【题型】填空题　【知识点】平面几何　【难度】medium
若三角形的两个内角$\alpha$和$\beta$满足$2\alpha+\beta=\dfrac{\pi}{2}$，则称该三角形为“准互\\
余三角形”. 在$\triangle ABC$中，$B=\dfrac{\pi}{2}$，$AB=3$，$BC=4$，点$D$是$AB$边上一点，若$\triangle ADC$是准互余三角形，则\\
$AD=\underline{\qquad\qquad}$；$\triangle ADC$的面积为$\underline{\qquad\qquad}$.
【解答】
\noindent \textbf{【答案】} $\dfrac{5}{3}$； $\dfrac{10}{3}$\\
\noindent \textbf{【分析】}根据$A>\dfrac{\pi}{4}$以及准互余的定义可得$2\angle ACD+A=\dfrac{\pi}{2}$，进而可判断$CD$为$\angle BCA$的平分线，即可根据\\
三角形相似可得$AD=\dfrac{5}{3}$，$DE=\dfrac{4}{3}$，即可根据面积公式求解.\\
\noindent \textbf{【详解】} $B=\dfrac{\pi}{2}$，$AB=3$，$BC=4$，由勾股定理得$AC=\sqrt{AB^2+BC^2}=5$，\\
易知$\sin A=\dfrac{4}{5}>\dfrac{\sqrt{2}}{2}$，所以$A>\dfrac{\pi}{4}$，又易知$\angle ADC>\dfrac{\pi}{2}$，\\
所以在准互余三角形$ADC$中，$2\angle ACD+A=\dfrac{\pi}{2}$，\\
又因为$\angle BCA+A=\dfrac{\pi}{2}$，\\
所以$\angle BCA=2\angle ACD$，所以$CD$为$\angle BCA$的平分线，\\
如图，过点$D$作$AC$的垂线交$AC$于点$E$，\\
则$CE=CB=4$，$DE=DB$，$AE=AC-CE=1$，\\
因为$\angle DEA=\dfrac{\pi}{2}$，所以$\triangle ABC\backsim\triangle AED$，则$\dfrac{AC}{AD}=\dfrac{AB}{AE}$，\\
所以$AD=\dfrac{AC\cdot AE}{AB}=\dfrac{5}{3}$．因为$DE=DB=AB-AD=3-\dfrac{5}{3}=\dfrac{4}{3}$，\\
所以$\triangle ADC$的面积为$\dfrac{1}{2}AC\cdot DE=\dfrac{1}{2}\times5\times\dfrac{4}{3}=\dfrac{10}{3}$．\\

故答案为：$\dfrac{5}{3}$，$\dfrac{10}{3}$
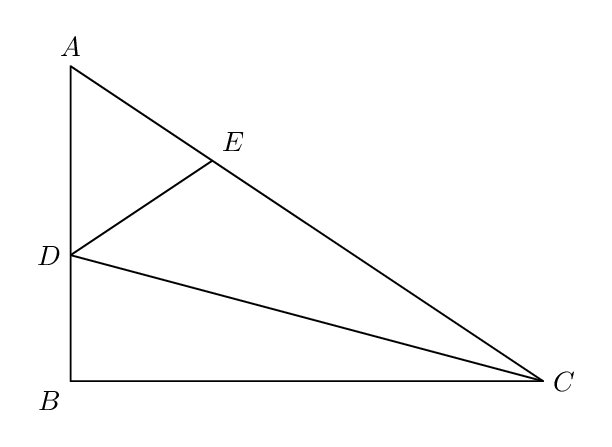